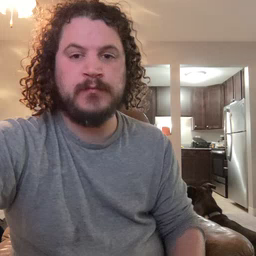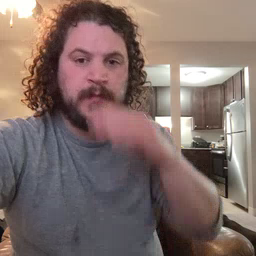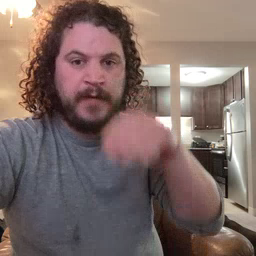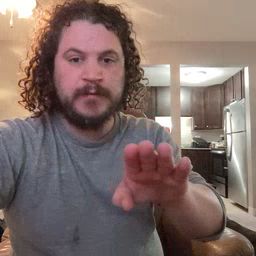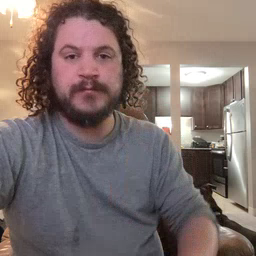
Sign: elephant